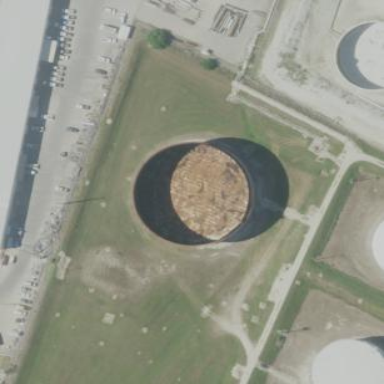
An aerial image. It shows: Storage tank which is man-made.